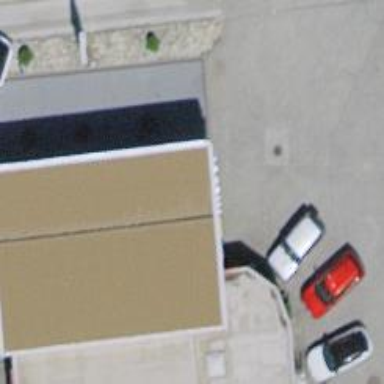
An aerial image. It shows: Shop that sells cars.